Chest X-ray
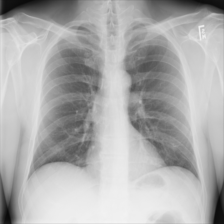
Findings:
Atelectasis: negative
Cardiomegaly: negative
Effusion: negative
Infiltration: negative
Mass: negative
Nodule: negative
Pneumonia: negative
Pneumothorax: negative
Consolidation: negative
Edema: negative
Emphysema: negative
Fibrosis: negative
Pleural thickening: negative
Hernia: negative